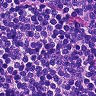
Metastatic tissue present: no